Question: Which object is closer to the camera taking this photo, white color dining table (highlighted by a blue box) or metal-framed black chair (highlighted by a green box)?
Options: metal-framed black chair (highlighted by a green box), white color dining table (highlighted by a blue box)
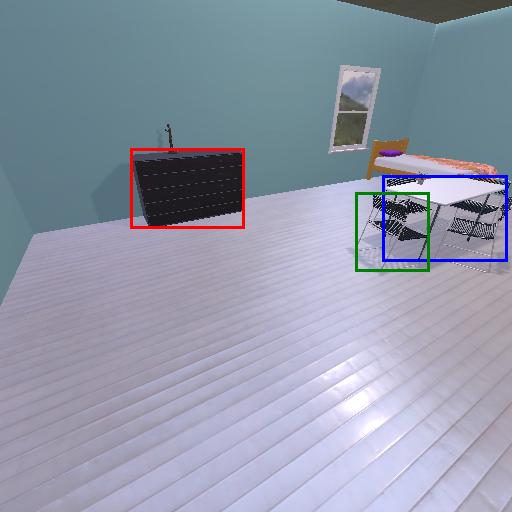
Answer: metal-framed black chair (highlighted by a green box)